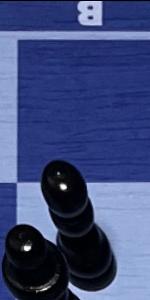
Label: Pawn_Black